Milling tool wear sample.
Tool blade image: 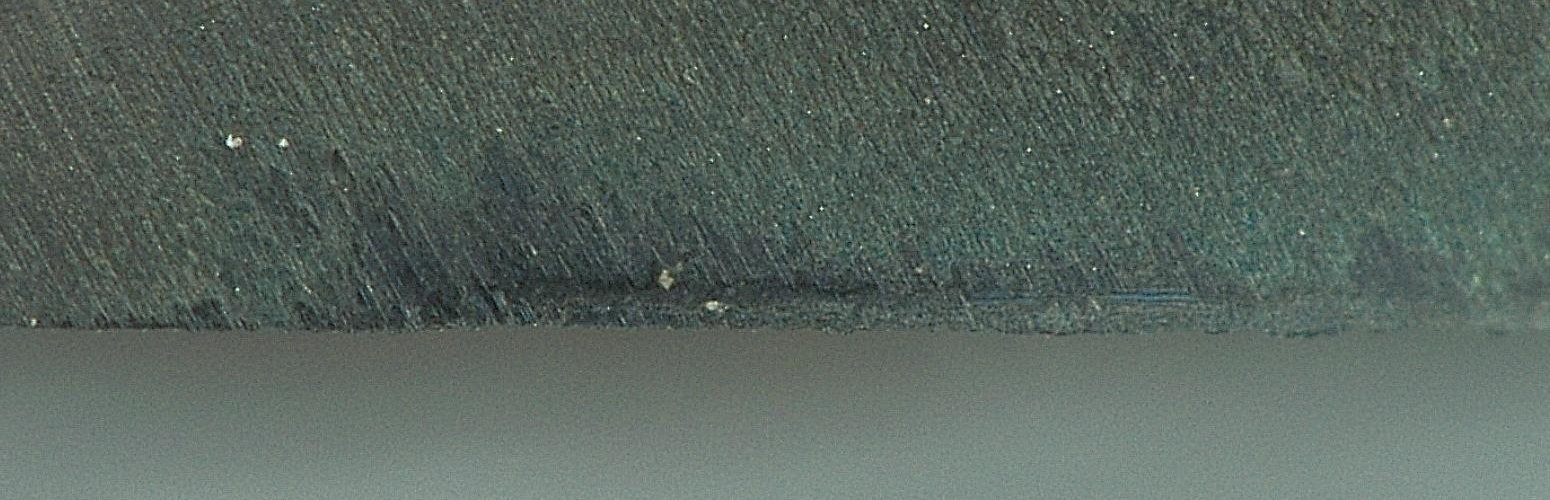
Chip image: 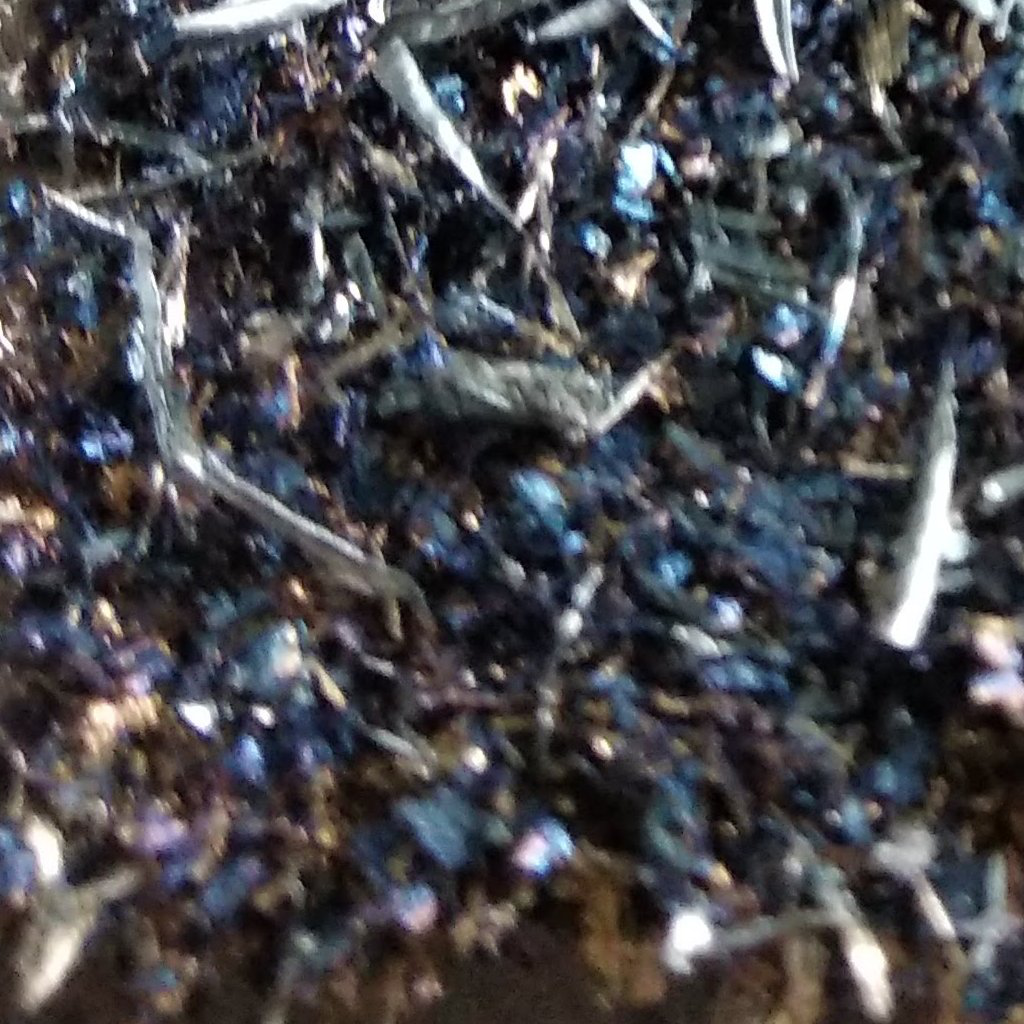
Workpiece image: 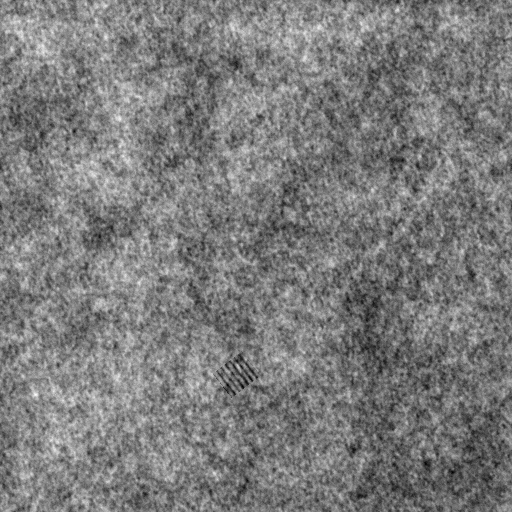
Tool wear state: dulled
Gaps: 6.99
Flank wear: 227.33
Overhang: 24.9
Force-signal Mel-spectrograms (X, Y, Z axes): 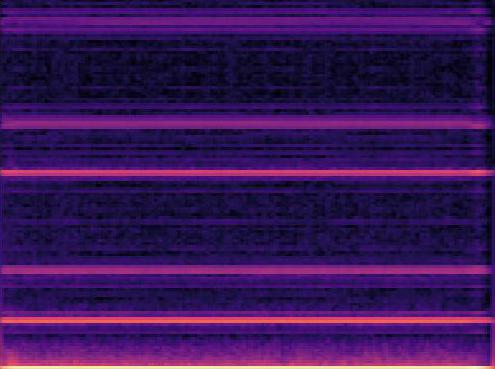 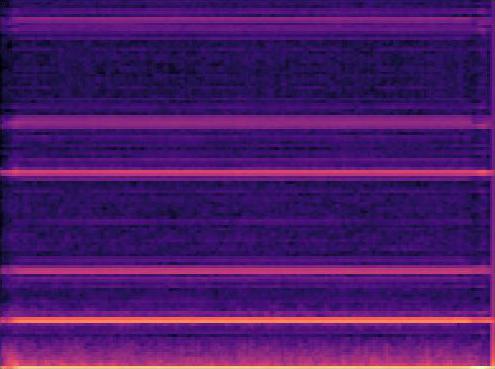 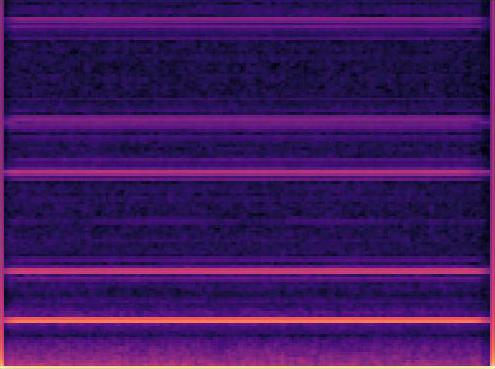
Force-signal scalograms (X, Y, Z axes): 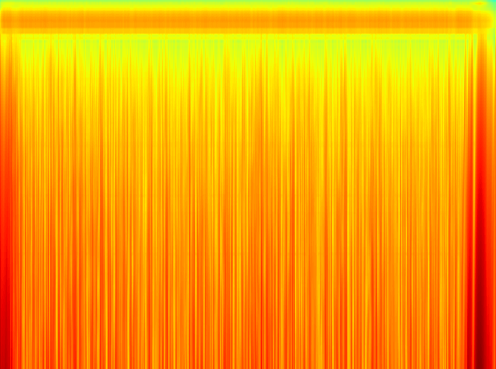 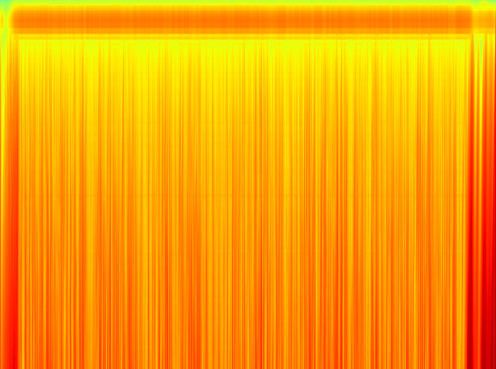 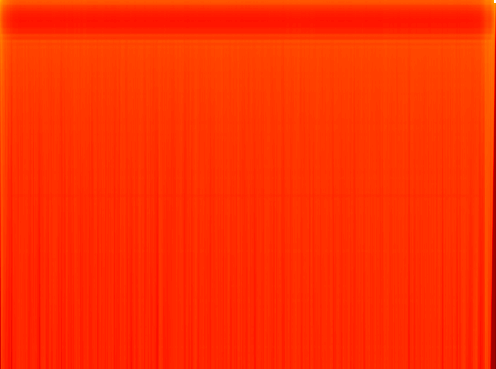
Force phase: accelerated_severe_wear